Question: How to clear these annoying yellow things?
> Expected type '_SupportsIndex', got 'int' instead
They were not there when I didn't have a GitHub Desktop app OR when I didn't have PyCharm updated.
'''
str0 = input()
str1 = input()
k = str1.count(str0)
i = 0
for i in range(k, 0, -1):
if (str0 * i) in str1:
break
print(i)
'''
This is what PyCharm shows me:

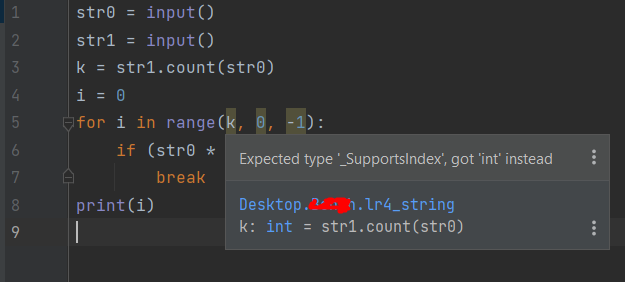
Answer: File -> Manage IDE Settings -> Restore Default Settings